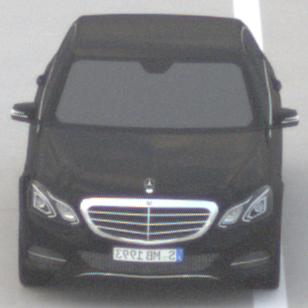
Make: Mercedes-Benz
Model: E 200
Detailed model: E-Class (212) Limousine
Model produced from: 2013/04
Model produced until: 2015/10
Doors: 4
Color: black
Road condition: dry road
Daytime: morning or afternoon
Contrast: low contrast